Question: I recently updated my phone to Android 9.0. The app which I was developing was working fine in earlier Android version. But after the update some views which require internet are not loading. Blank spaces are being displayed in their places.

It has a 'ViewPager' as banner and 2 'RecyclerView' below categories and deals respectively. They all require internet to load data.
I don't know know if any extra permissions or dependencies are required in Android Pie.
The logs show
'NetworkDispatcher.run: Unhandled exception java.lang.NullPointerException: Attempt to invoke virtual method 'int java.lang.String.length()' on a null object reference java.lang.NullPointerException: Attempt to invoke virtual method 'int java.lang.String.length()' on a null object reference'
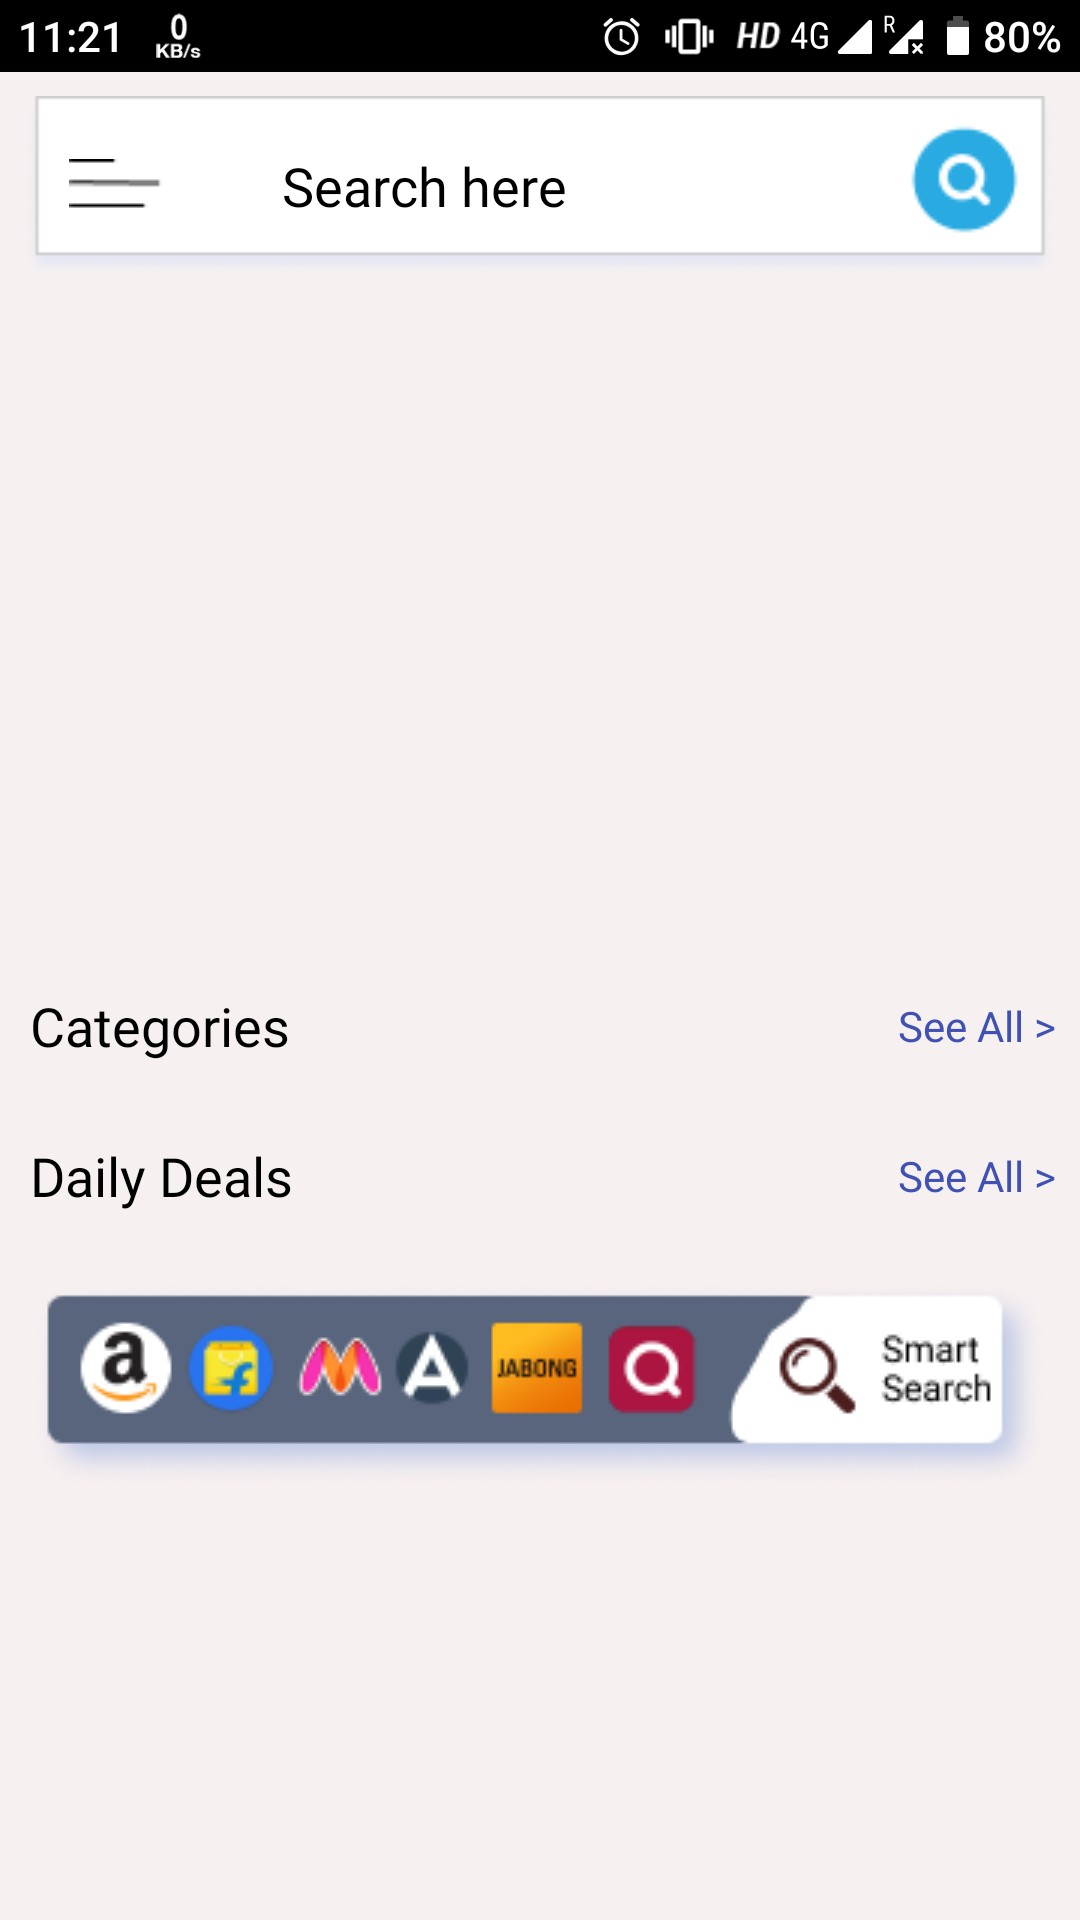
Answer: Try these solutions
> Solution 1)
Add this line in application tag in 'manifest' file
'''
android:usesCleartextTraffic="true"
'''
like below
'''
<application
android:name=".ApplicationClass"
android:usesCleartextTraffic="true"
android:networkSecurityConfig="@xml/network_security_config"
android:supportsRtl="true"
android:theme="@style/AppTheme">
'''
Add this tag in application tag in 'manifest' file
> Solution 2)
Add 'android:networkSecurityConfig="@xml/network_security_config"' in application tag
'''
<application
android:name=".ApplicationClass"
android:networkSecurityConfig="@xml/network_security_config"
android:supportsRtl="true"
android:theme="@style/AppTheme">
'''
where 'network_security_config.xml'
'''
<?xml version="1.0" encoding="utf-8"?>
<network-security-config>
<base-config cleartextTrafficPermitted="true" />
</network-security-config>
'''
Create xml under res directory and then n'etwork_security_config.xml' in 'xml' folder
For more info
<URL>
<URL>